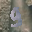
Label: 9